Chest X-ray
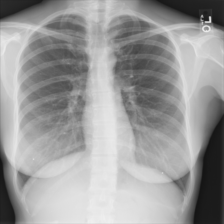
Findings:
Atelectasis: negative
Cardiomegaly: negative
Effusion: negative
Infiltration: negative
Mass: negative
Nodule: negative
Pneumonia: negative
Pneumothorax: negative
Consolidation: negative
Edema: negative
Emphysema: negative
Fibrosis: negative
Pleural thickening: negative
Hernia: negative